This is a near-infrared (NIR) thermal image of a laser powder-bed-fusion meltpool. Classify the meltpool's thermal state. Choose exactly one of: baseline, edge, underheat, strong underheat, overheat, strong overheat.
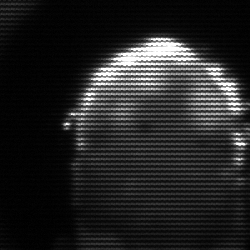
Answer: baseline